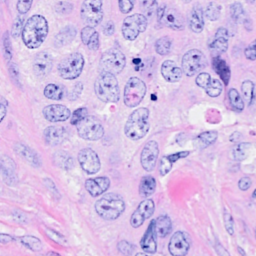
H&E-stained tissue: Breast